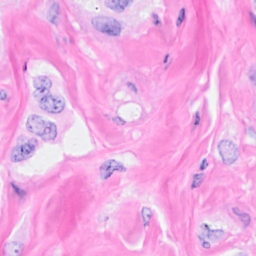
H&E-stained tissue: Breast